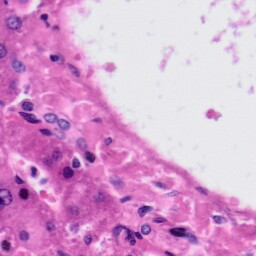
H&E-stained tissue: Liver